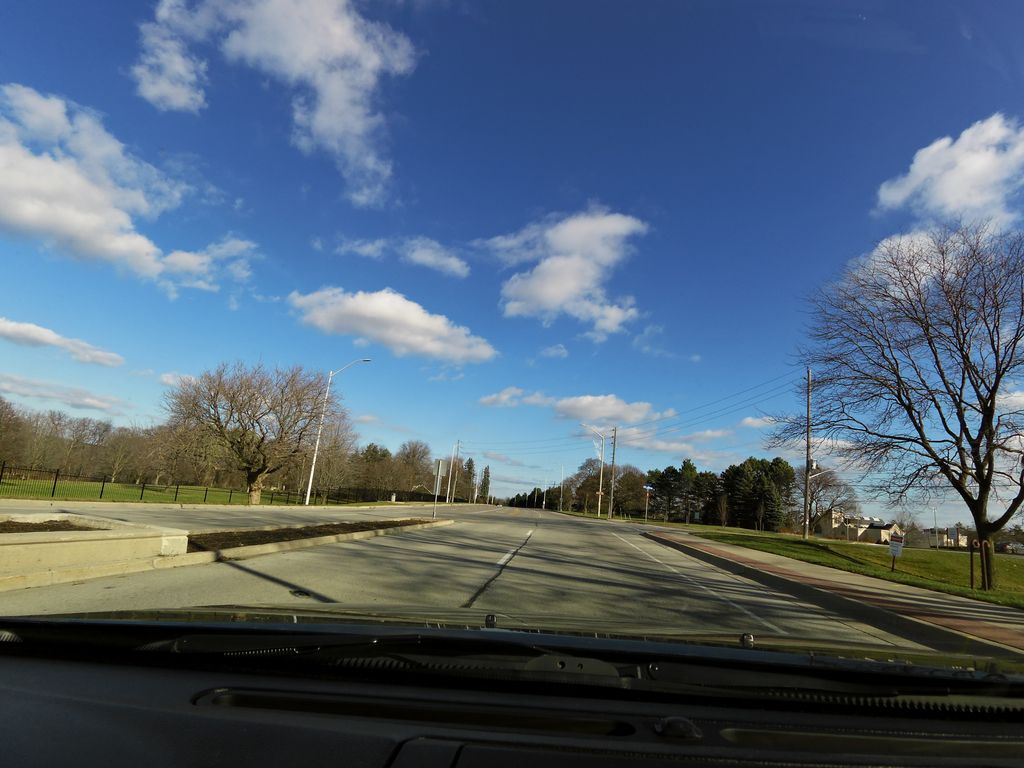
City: hamilton